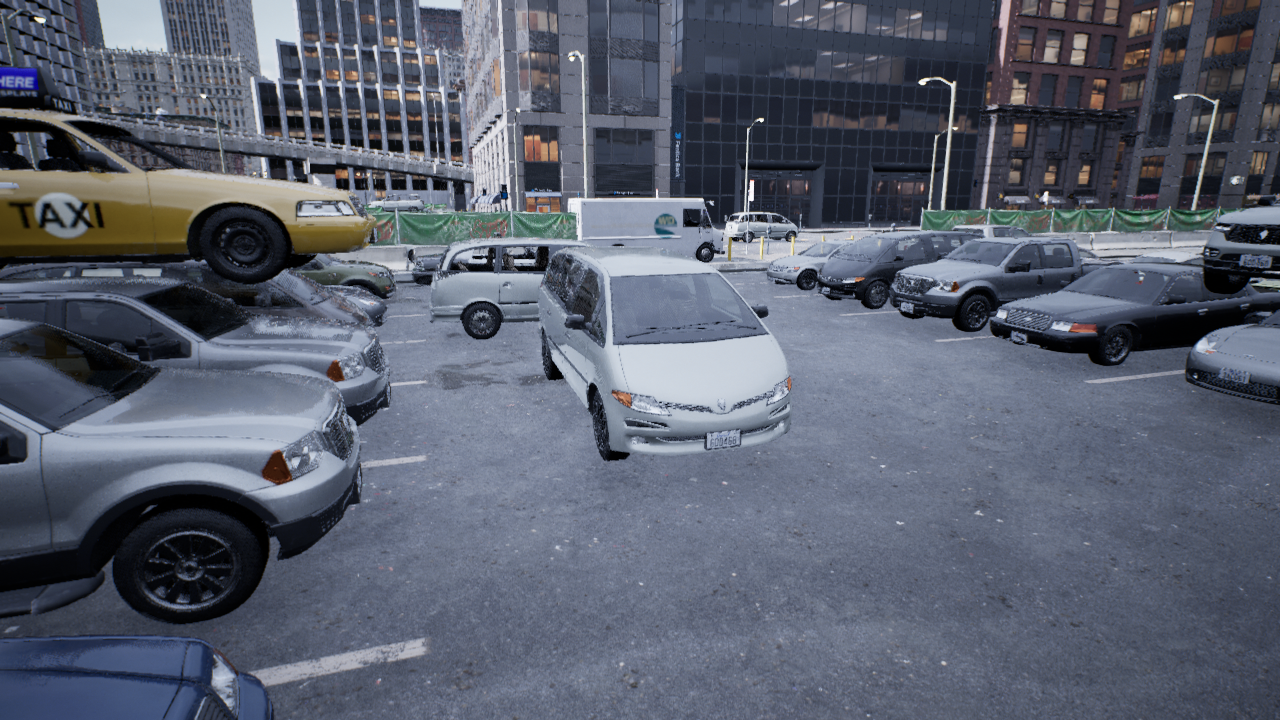
Venue: arterial
Lighting: overcast
Vehicle rig: minivan